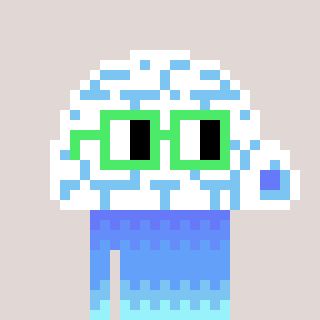
a pixel art character with square light green glasses, a igloo-shaped head and a blue-colored body on a warm background